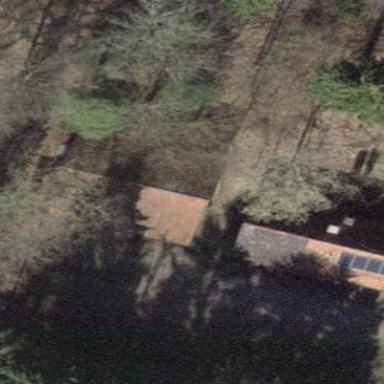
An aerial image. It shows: Shed.